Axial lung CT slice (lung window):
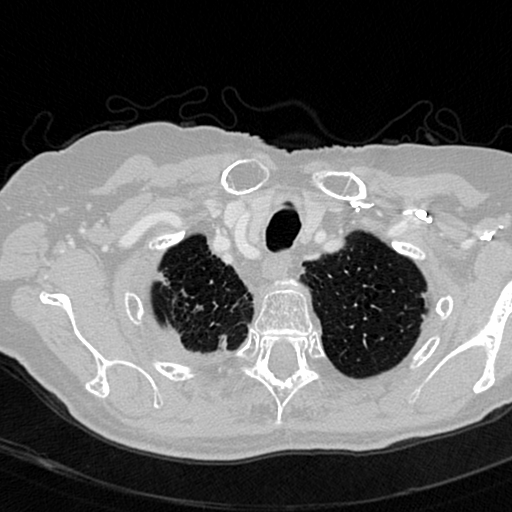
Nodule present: no